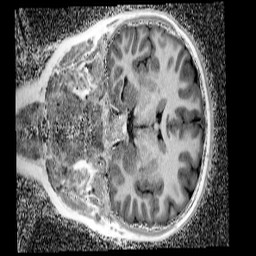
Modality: UNIT1_denoised
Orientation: coronal
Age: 9
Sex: male
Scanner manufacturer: siemens
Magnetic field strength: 3 T
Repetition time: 4 s
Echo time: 0.00299 s